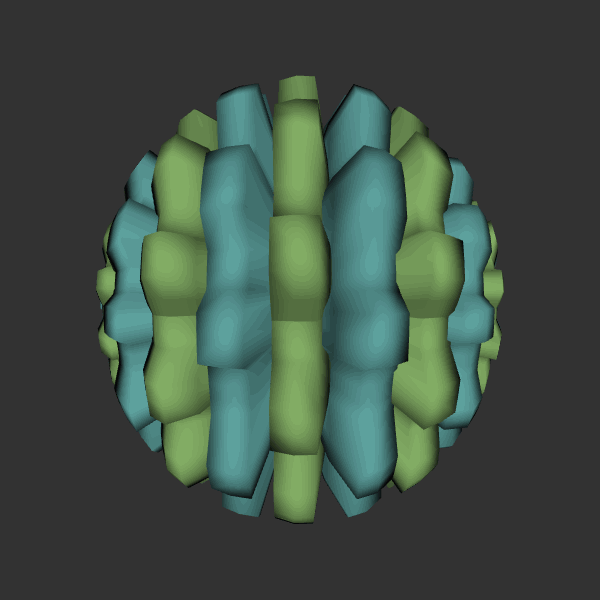
Background: dark